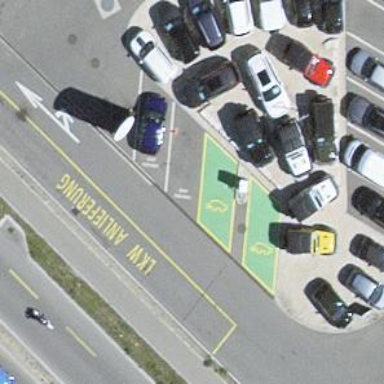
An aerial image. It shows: Charging station.